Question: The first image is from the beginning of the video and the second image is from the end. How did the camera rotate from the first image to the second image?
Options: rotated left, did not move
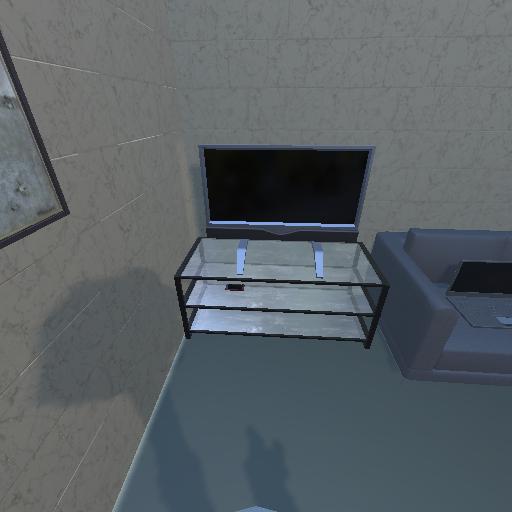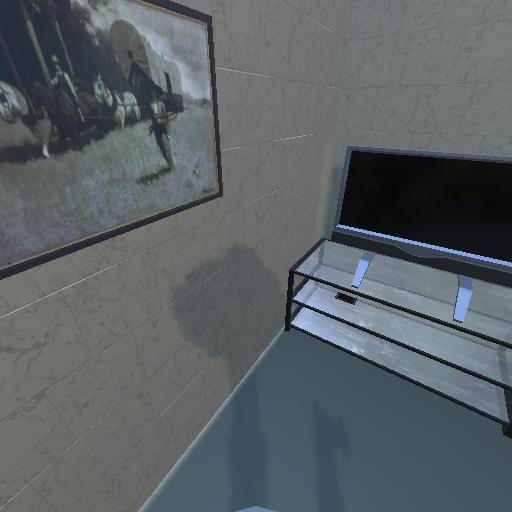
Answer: rotated left